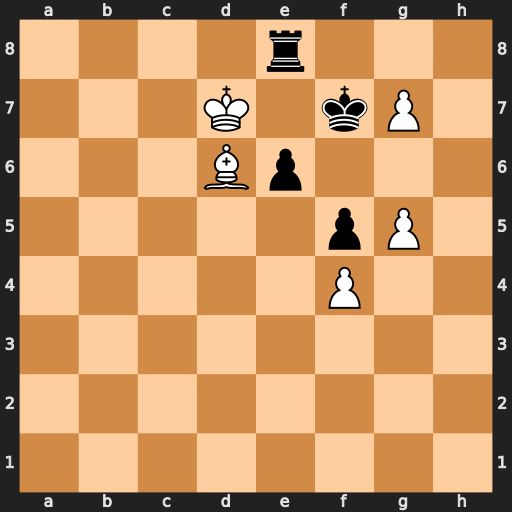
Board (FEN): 4r3/3K1kP1/3Bp3/5pP1/5P2/8/8/8
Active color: w
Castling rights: -
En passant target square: -
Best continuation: g6+ Kxg7 Kxe8